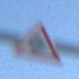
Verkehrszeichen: UnzureichendesLichtraumprofil
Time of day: MorningAfternoon
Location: Outdoor (Nature)
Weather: PartlyCloudy
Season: NotSpecified
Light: Natural